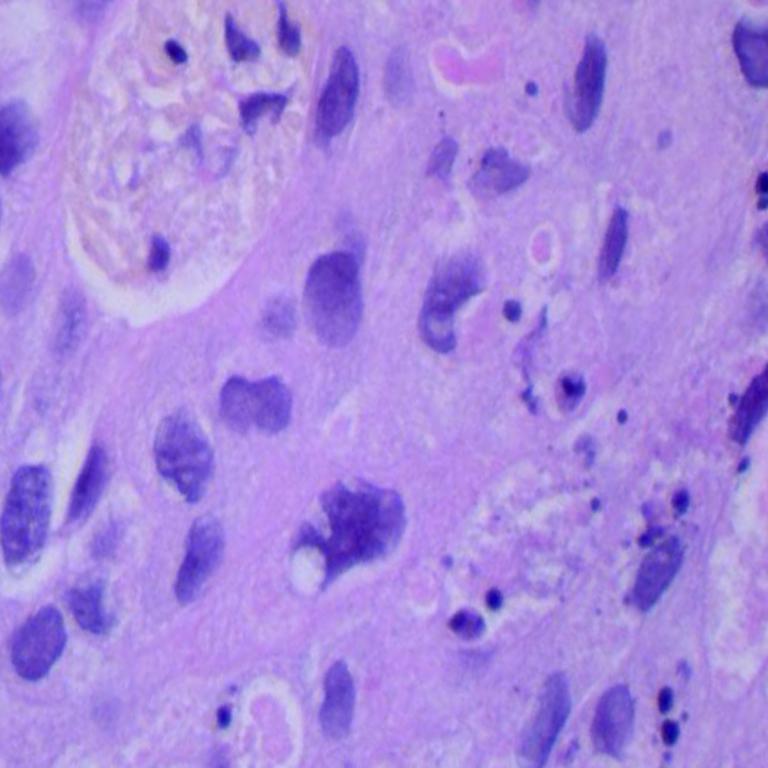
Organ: lung
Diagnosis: squamous carcinomas